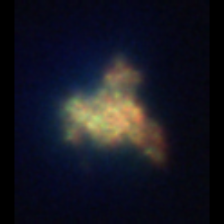
Taxon: Unknown_detritus
Group: Unknown